Question: I have a Class Diagram in Enterprise Architect .
One of the my classes has some methods and I want my methods to thrown Exception. Does any have any idea how can I do that?
As in Attached image I've interface (HsaInterface) which has two methods and I want both to throw Exception.
Image Showing class

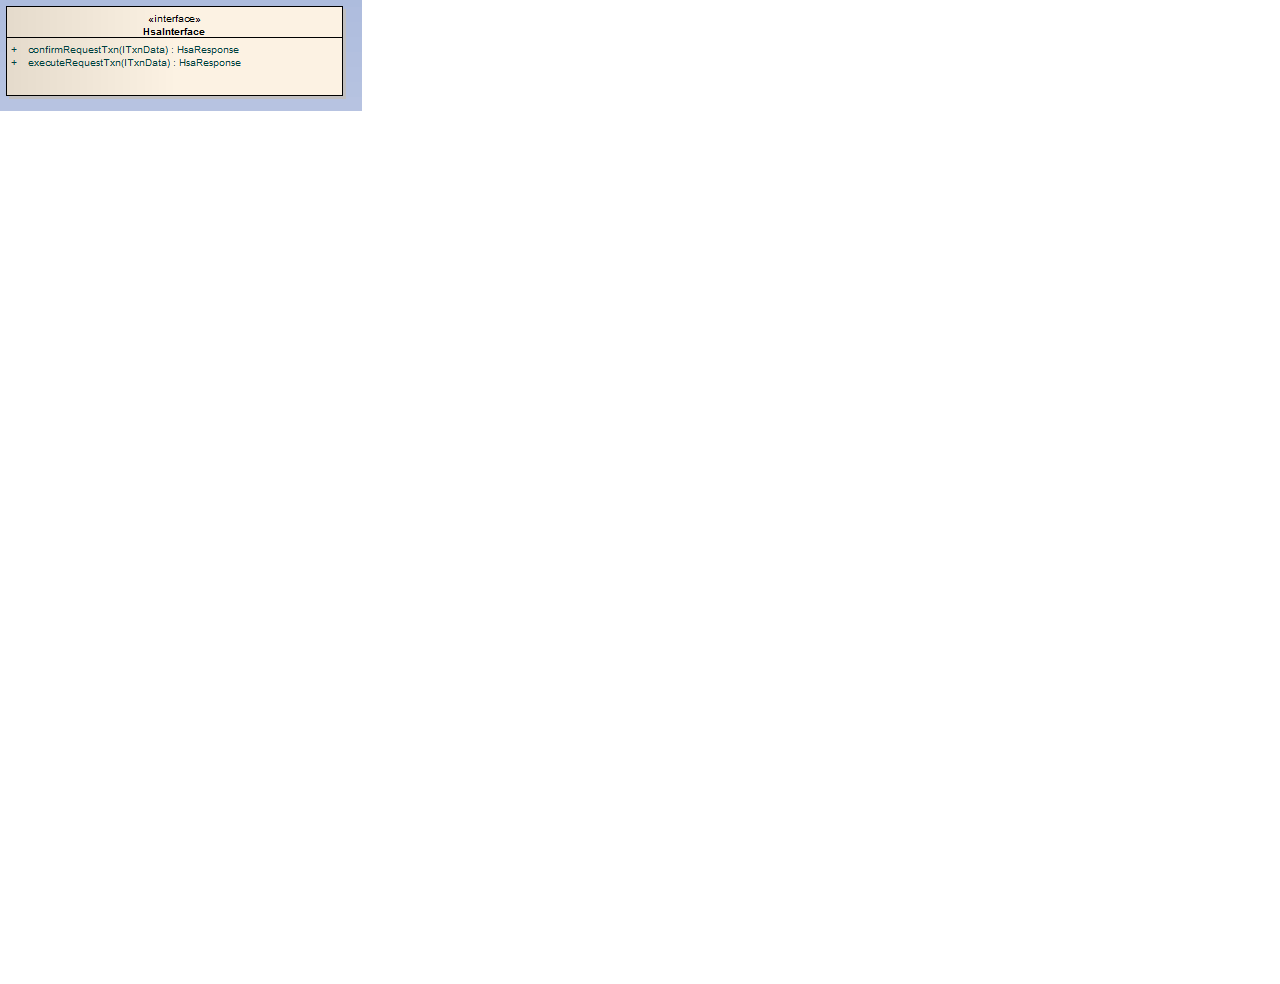
Answer: EA's representation of exceptions thrown by an operation is a bit messy, and rather poorly documented as well. Essentially, an exception is represented by a single tagged value on the operation, carrying the (non-qualified) names of the exception classes in a comma-separated list.
For example, the method 'parseLine' in the Java class 'com.sun.activation.registries.MailcapFile' would have a tag 'throws' with the value 'MailcapParseException,IOException'.
If you create an operation in a class, that operation does not automatically get a tag for exceptions. This is because the tag name depends on the implementation language; it is "throw" for SystemC and "throws" for C# and Java (according to the manual anyway, I haven't verified this). You can create the tag yourself, however.
If you reverse-engineer a set of Java classes, the exception tags will be populated in the model. This might be the easiest way to see how it's used.
This name-only link is obviously very weak. It is used in code generation, but if you change the name of the exception class, you will need to change the tag value manually. EA does not check whether the listed class names exist or are in scope during code generation, it just writes the names into the method signature.
Furthermore, tagged values on operations cannot be displayed in diagrams. So while you can add exceptions to your operations, you can only see them by looking at the operations' properties.
Interestingly, EA's data model does include a Throws column in the t_operation table (and consequently, a Throws attribute in the Method class in EA's API). This appears to be unused.
So it boils down to the purpose of your model. If you will be generating code in one of the languages where EA supports exceptions, you'll need to add the 'throws' tag manually. If you want to show the exceptions in diagrams, that approach doesn't work. For such a purpose, you're better off drawing a Dependency from the operation to the exception class and stereotyping it "throws".
In order to anchor a connector to an operation, draw it from the class as usual, then right-click the connector near the end you want to anchor and select Link to Element Feature.